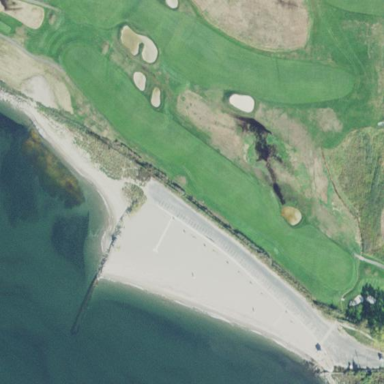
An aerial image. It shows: Area with grass used as rough in golf course.